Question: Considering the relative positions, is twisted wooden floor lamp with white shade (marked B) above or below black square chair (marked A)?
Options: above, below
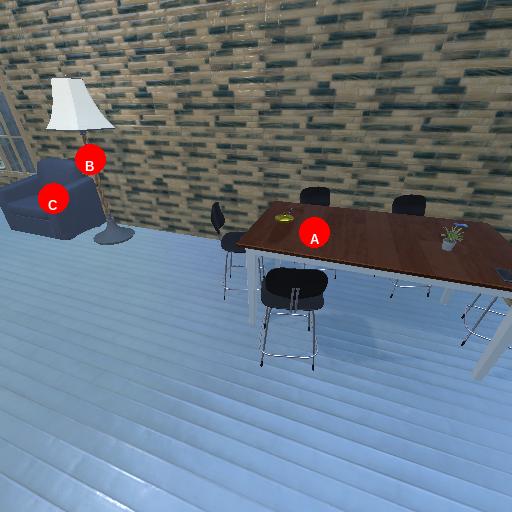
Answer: above